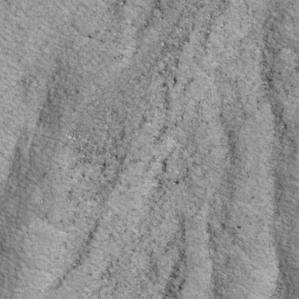
Label: non_frost